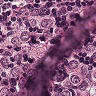
Metastatic tissue present: yes